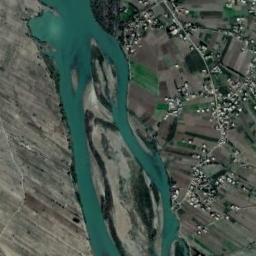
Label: river